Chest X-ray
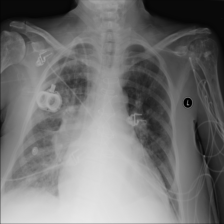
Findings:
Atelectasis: negative
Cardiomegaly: negative
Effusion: negative
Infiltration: negative
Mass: negative
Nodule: negative
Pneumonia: negative
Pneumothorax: negative
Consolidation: negative
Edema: negative
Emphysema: negative
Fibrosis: negative
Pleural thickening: negative
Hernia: negative